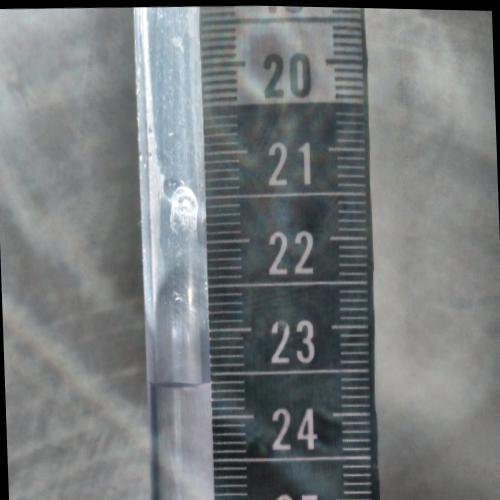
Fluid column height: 23.6 cm